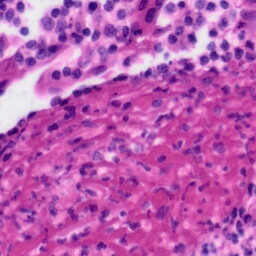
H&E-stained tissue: Tonsil